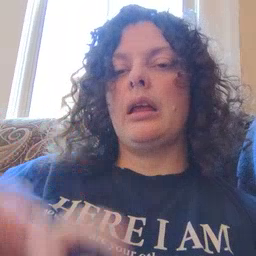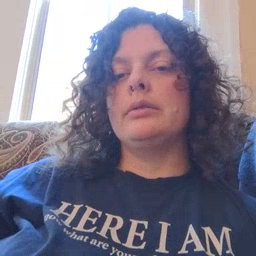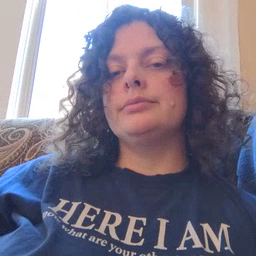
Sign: yucky